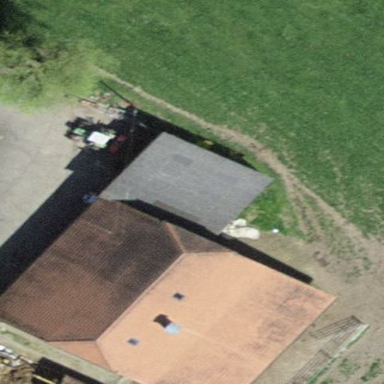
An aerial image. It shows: Shed building.